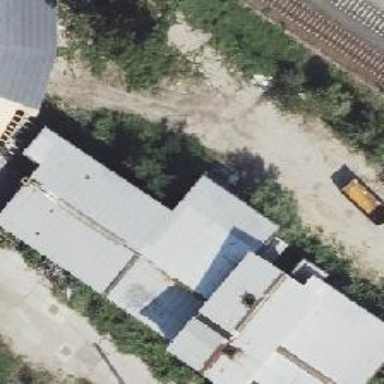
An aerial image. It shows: Commercial building with gabled roof.